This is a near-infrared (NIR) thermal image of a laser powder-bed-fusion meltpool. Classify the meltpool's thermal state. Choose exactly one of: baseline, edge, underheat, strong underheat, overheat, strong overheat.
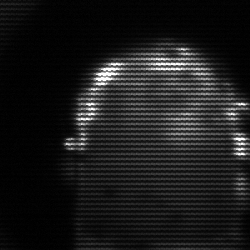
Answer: baseline